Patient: sex M, age 68
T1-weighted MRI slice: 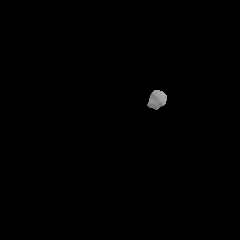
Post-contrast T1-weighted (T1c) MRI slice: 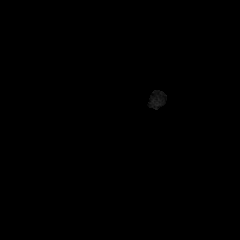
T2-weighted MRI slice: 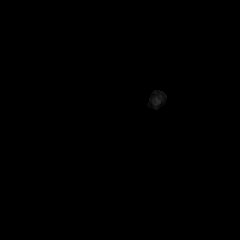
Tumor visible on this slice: no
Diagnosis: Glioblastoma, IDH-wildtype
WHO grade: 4